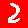
Digit: 2